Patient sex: F
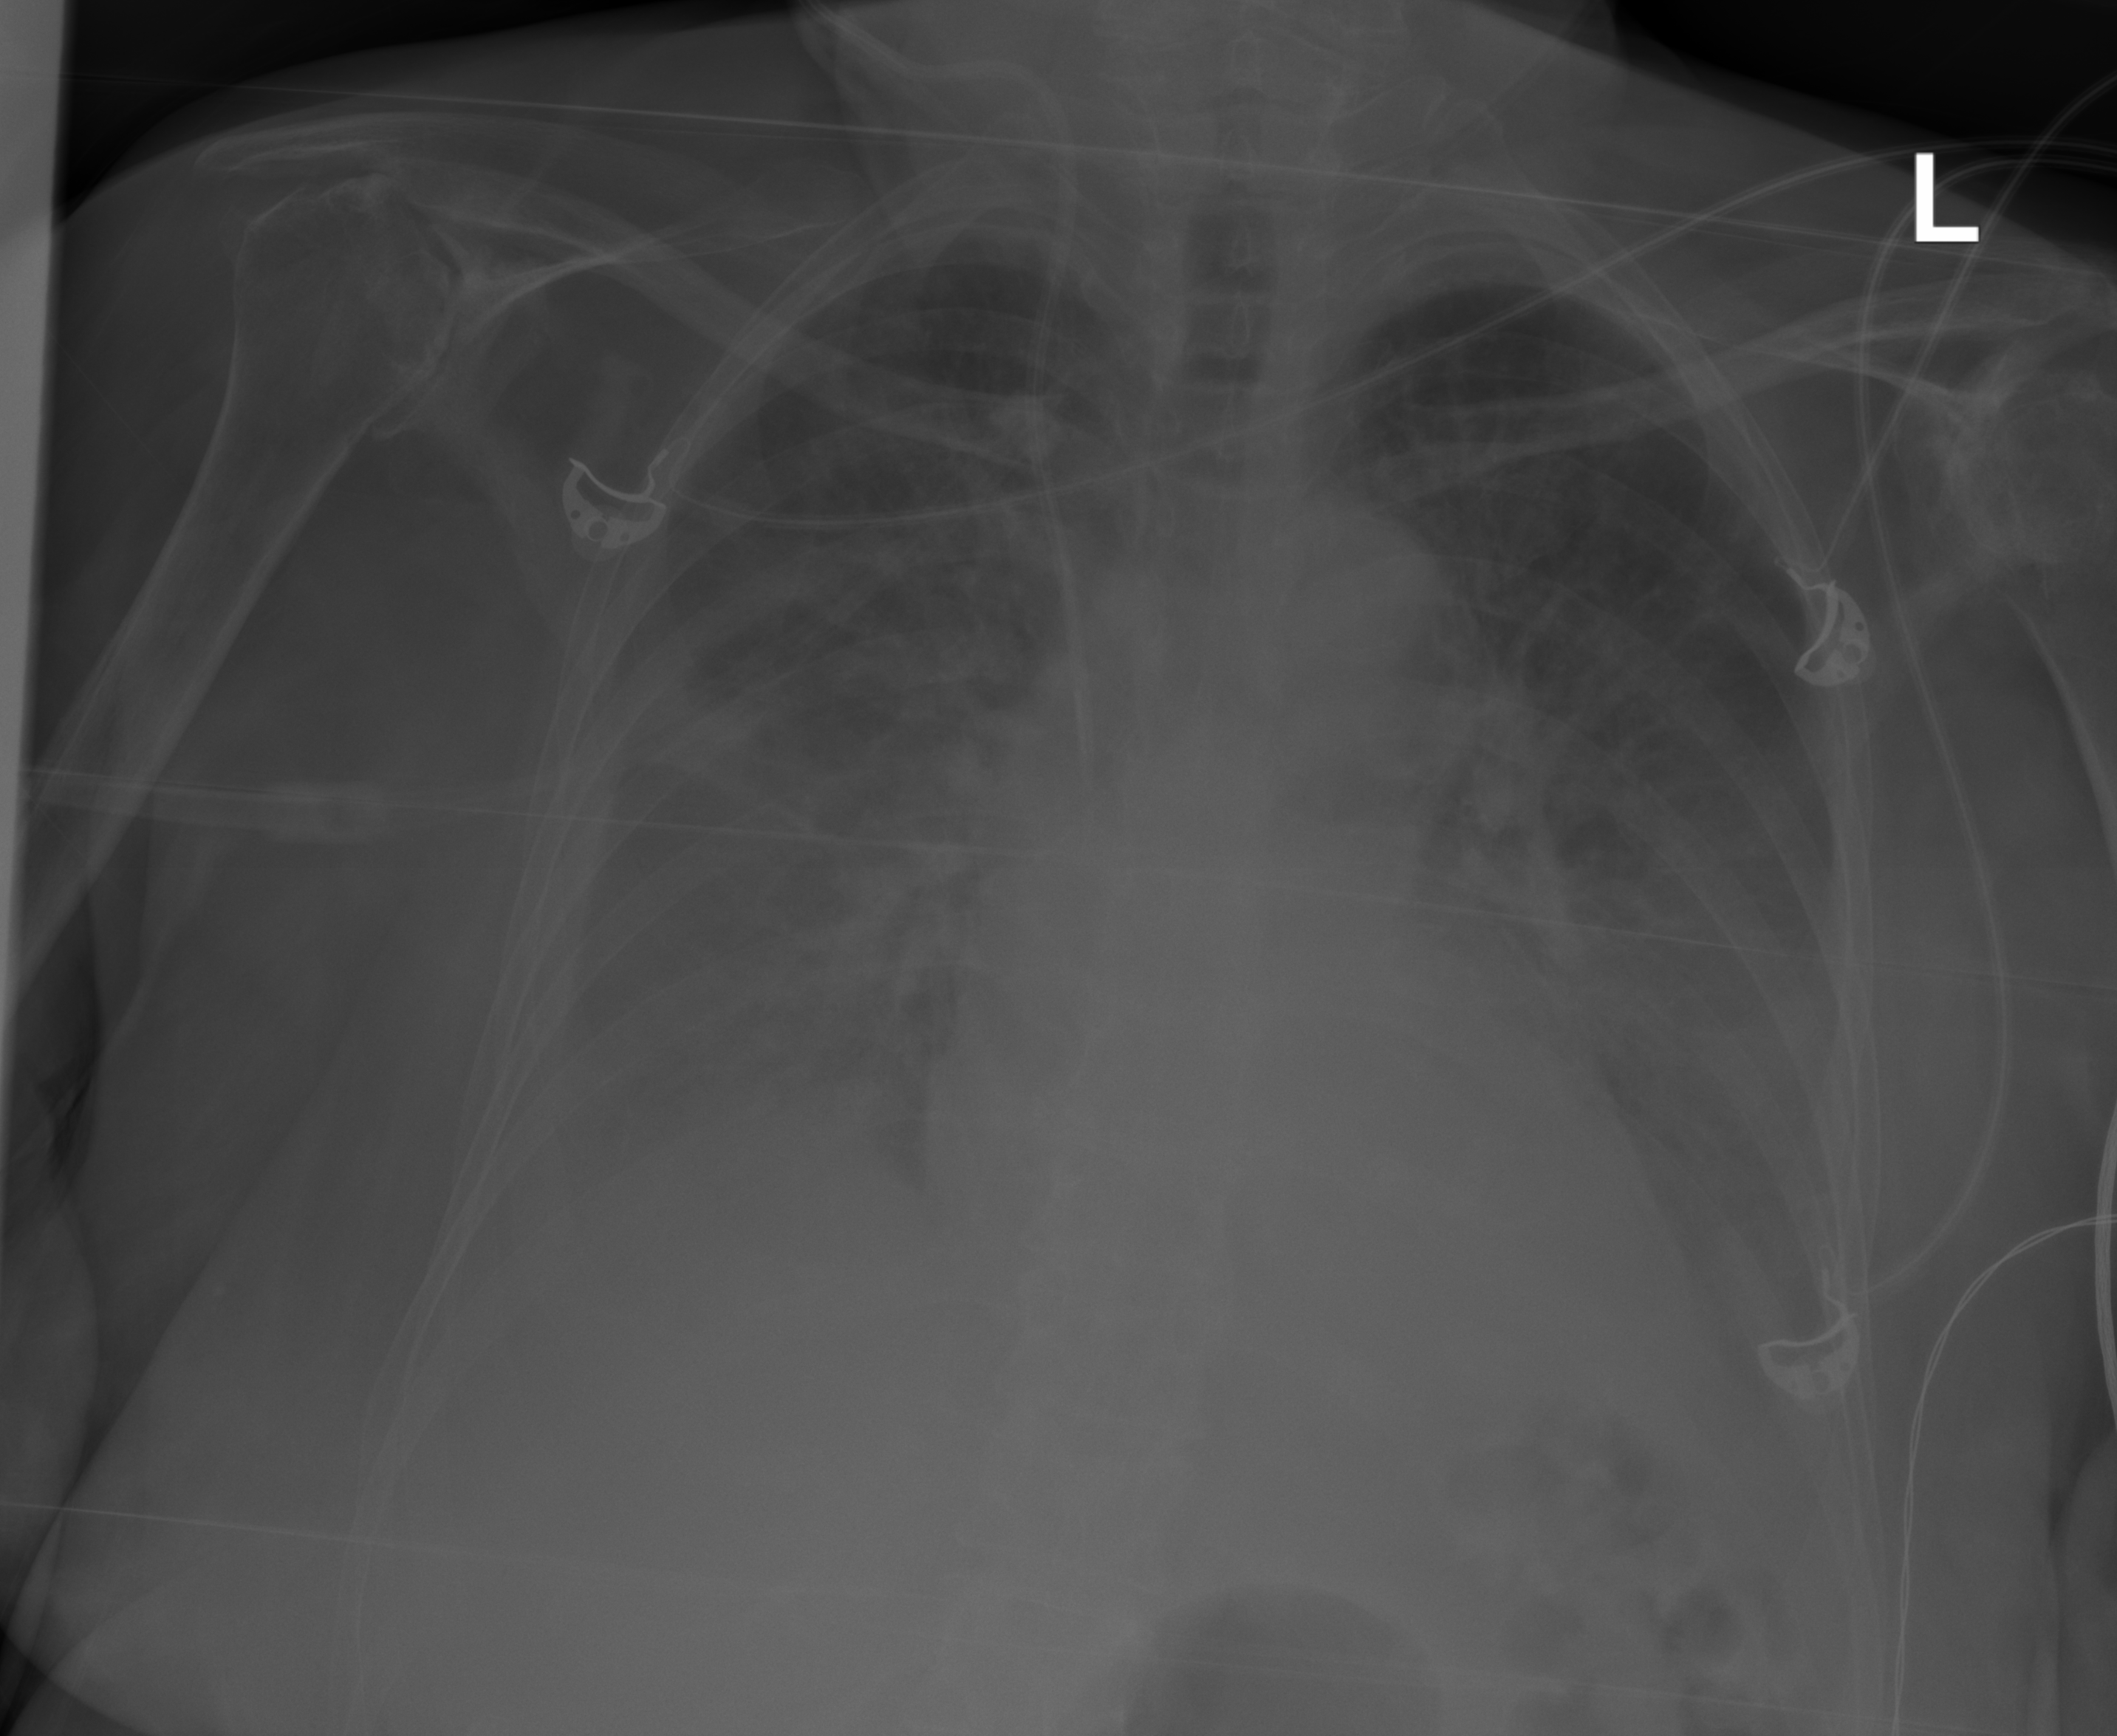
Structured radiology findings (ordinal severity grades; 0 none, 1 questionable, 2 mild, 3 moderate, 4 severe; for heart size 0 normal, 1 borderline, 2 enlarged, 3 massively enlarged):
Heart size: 1
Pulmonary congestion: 2
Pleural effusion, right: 2
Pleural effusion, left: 2
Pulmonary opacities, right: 1
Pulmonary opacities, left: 1
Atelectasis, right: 2
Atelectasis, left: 2